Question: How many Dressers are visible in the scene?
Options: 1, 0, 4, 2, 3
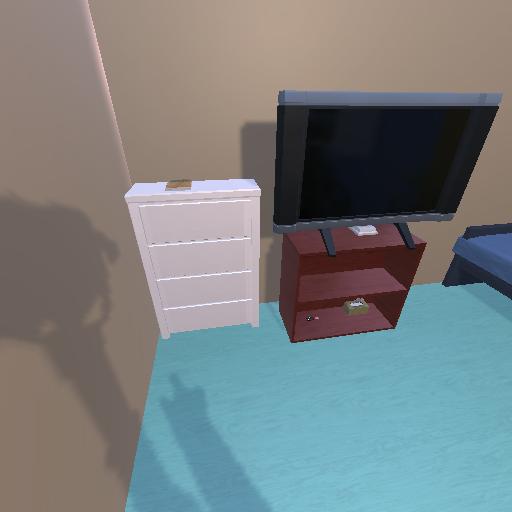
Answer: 1